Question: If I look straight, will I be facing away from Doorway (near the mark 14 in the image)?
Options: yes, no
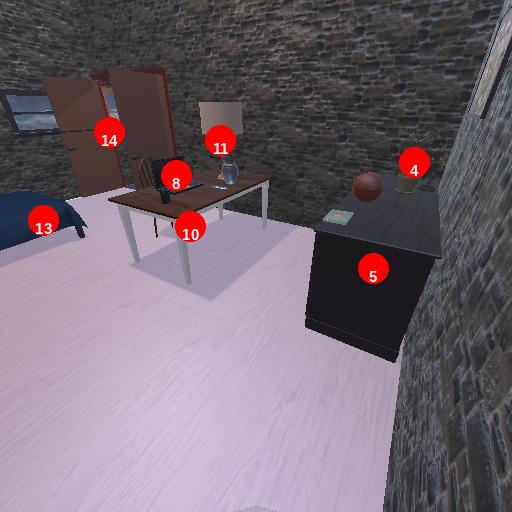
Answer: yes